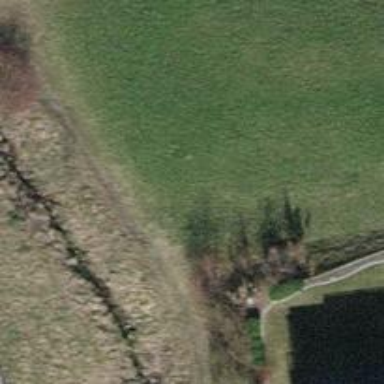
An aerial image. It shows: Path on the ground.